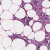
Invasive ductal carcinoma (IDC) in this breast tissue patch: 1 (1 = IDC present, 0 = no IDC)